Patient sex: M
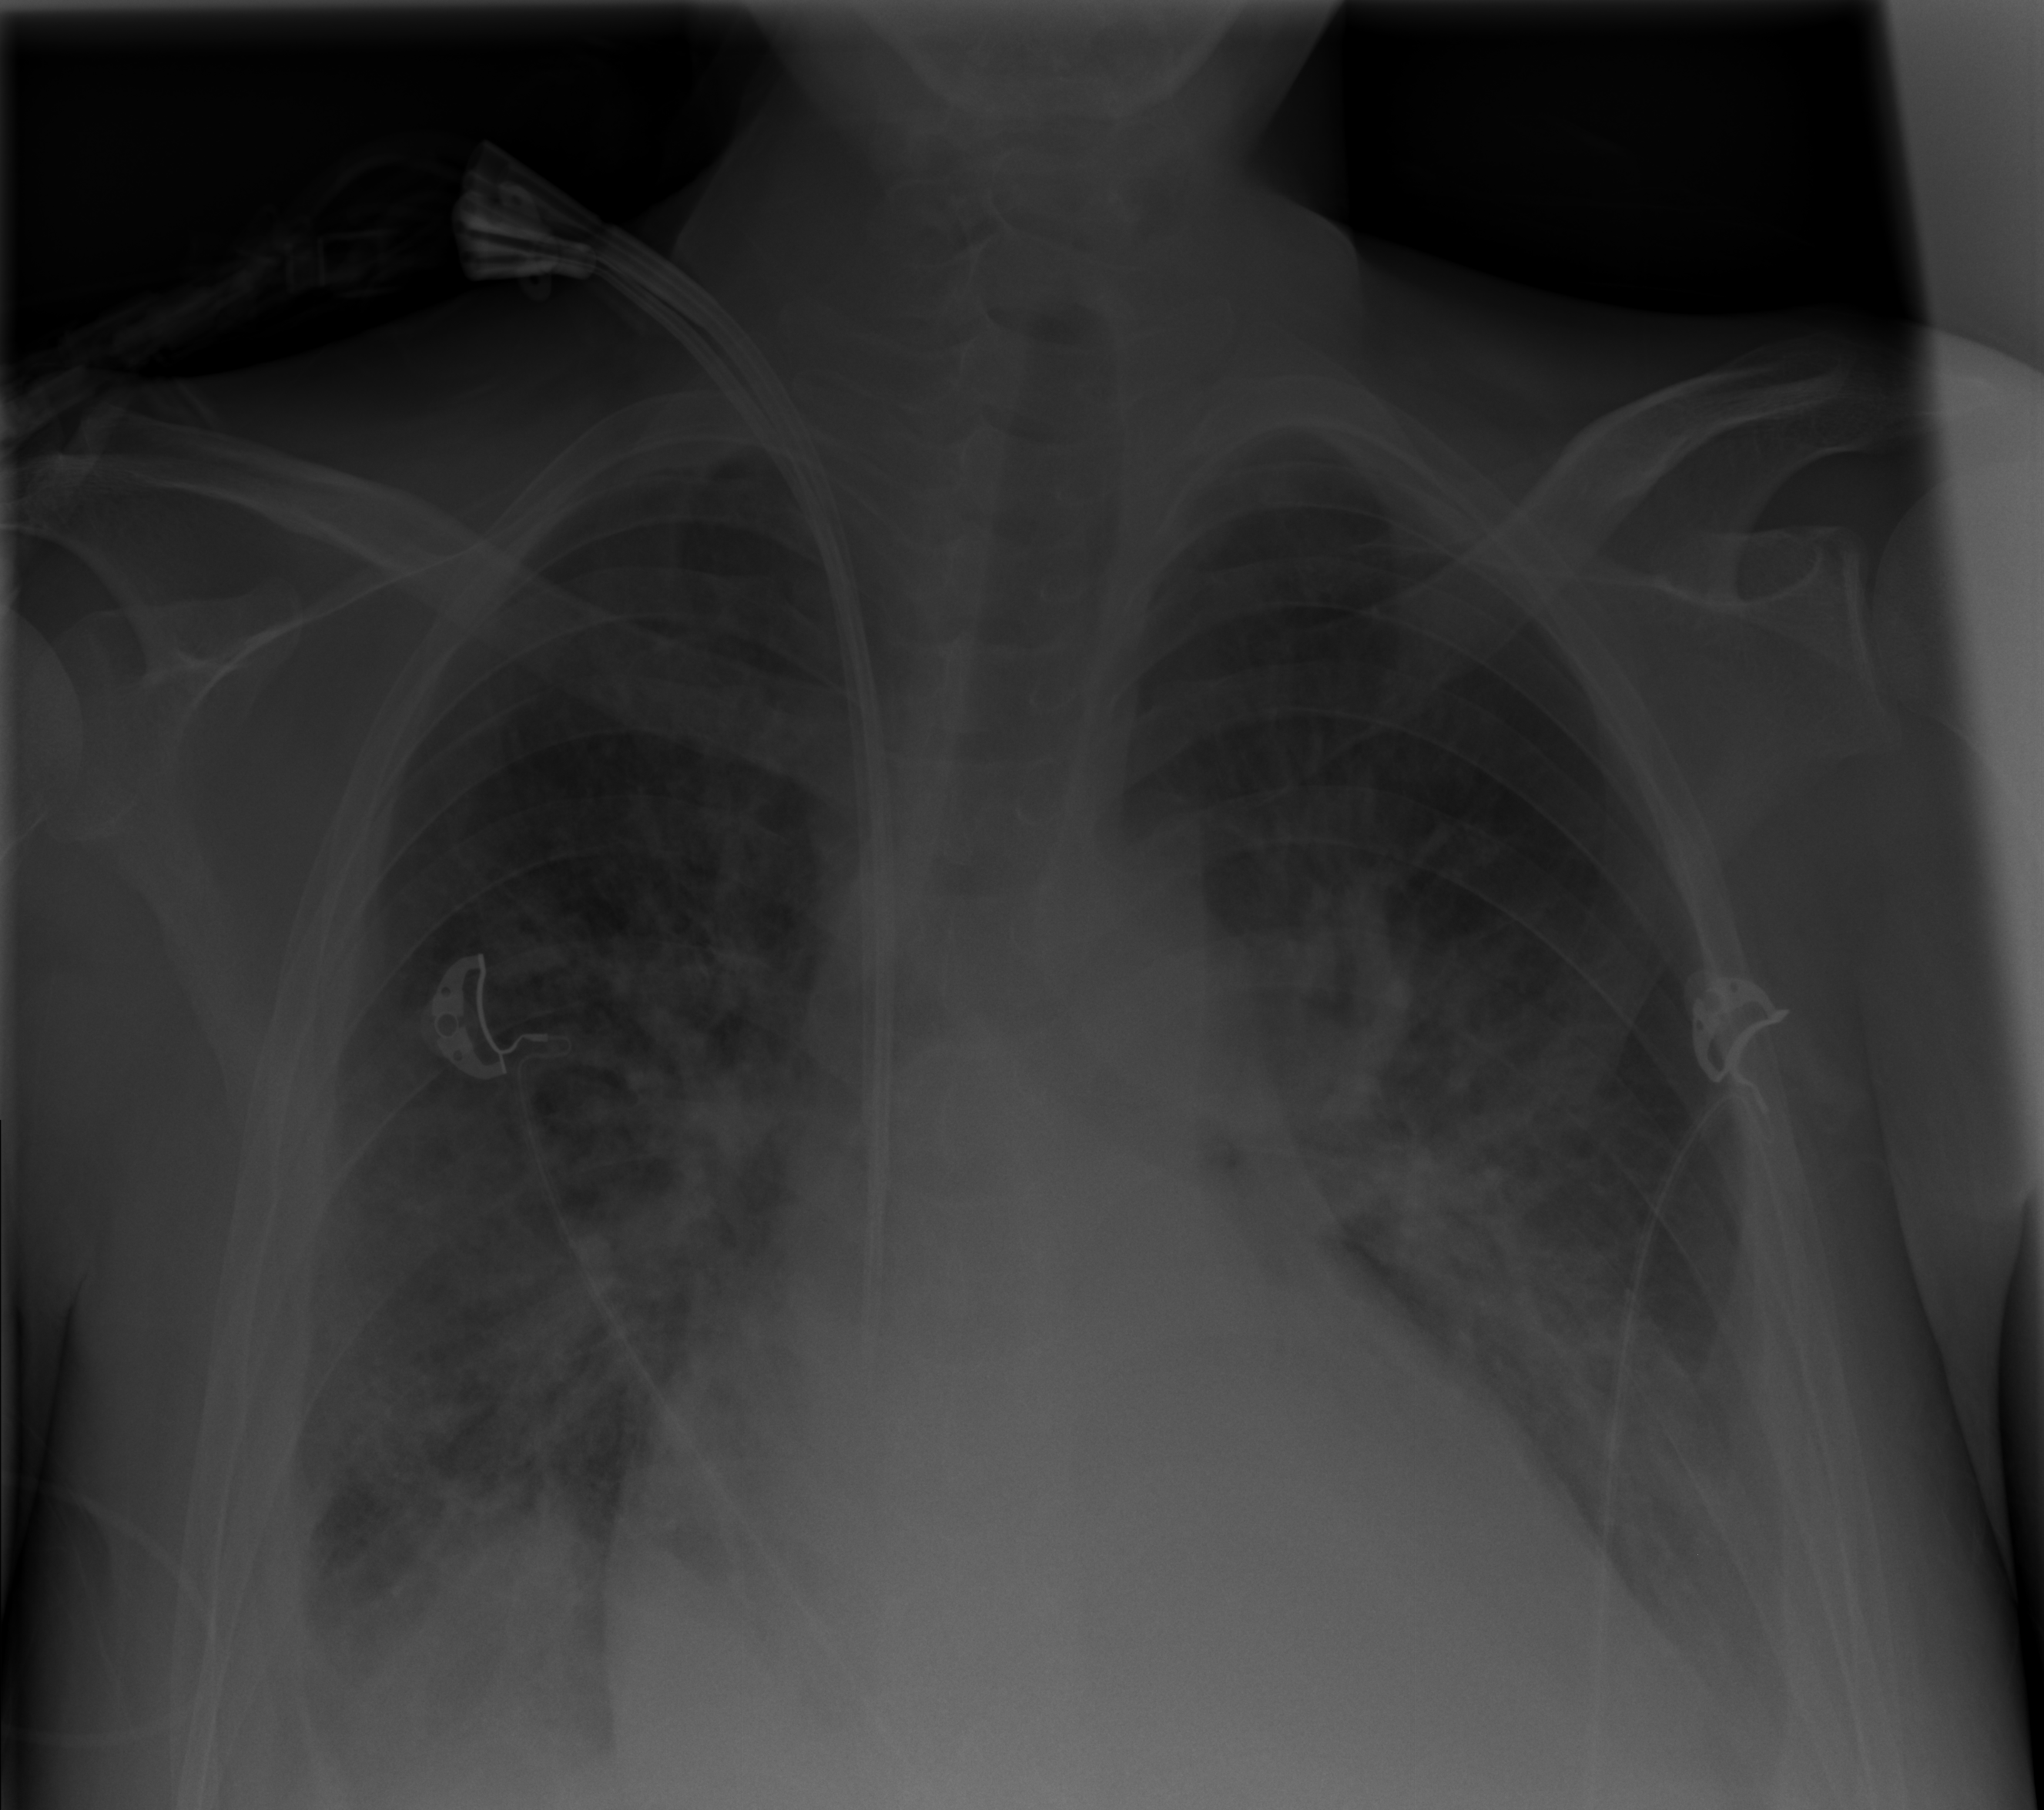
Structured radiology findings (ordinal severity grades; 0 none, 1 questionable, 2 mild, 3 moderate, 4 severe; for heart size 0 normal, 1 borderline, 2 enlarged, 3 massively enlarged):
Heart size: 3
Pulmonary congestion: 3
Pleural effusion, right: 3
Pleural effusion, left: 3
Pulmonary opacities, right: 3
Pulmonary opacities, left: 3
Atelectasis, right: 3
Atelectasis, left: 3